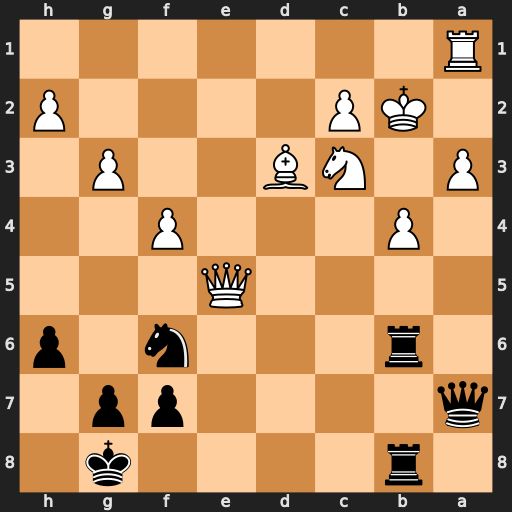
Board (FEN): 1r4k1/q4pp1/1r3n1p/4Q3/1P3P2/P1NB2P1/1KP4P/R7
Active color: b
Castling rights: -
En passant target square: -
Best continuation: Rxb4+ axb4 Rxb4+ Kc1 Qxa1+